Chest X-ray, AP view. Patient: 48 years old, sex M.
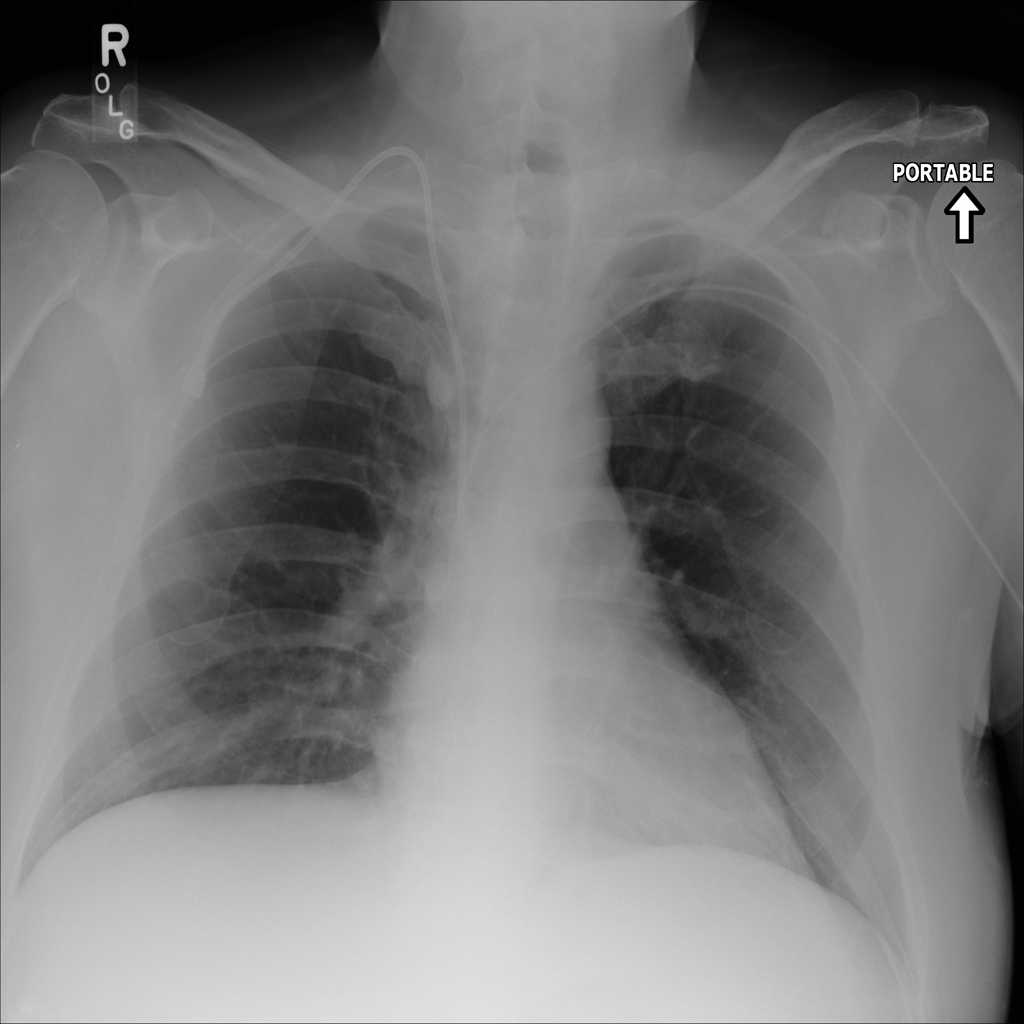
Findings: No Finding